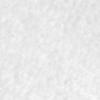
Label: no_change